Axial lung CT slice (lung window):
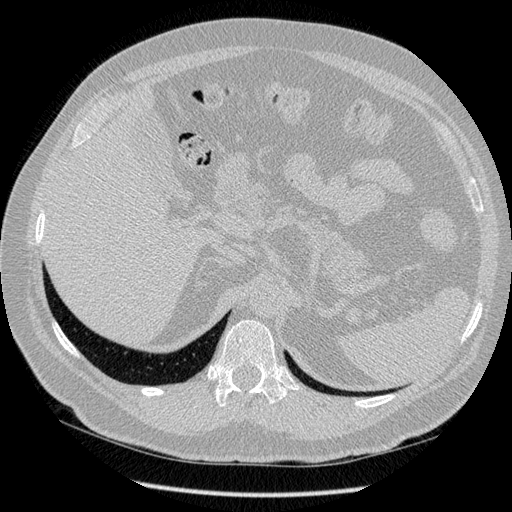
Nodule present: no